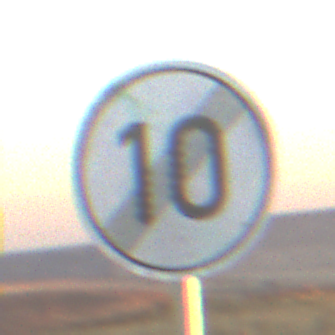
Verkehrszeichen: EndeGeschwindigkeit10
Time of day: SunriseSunset
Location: Outdoor (Nature)
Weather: Clear
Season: NotSpecified
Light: Natural